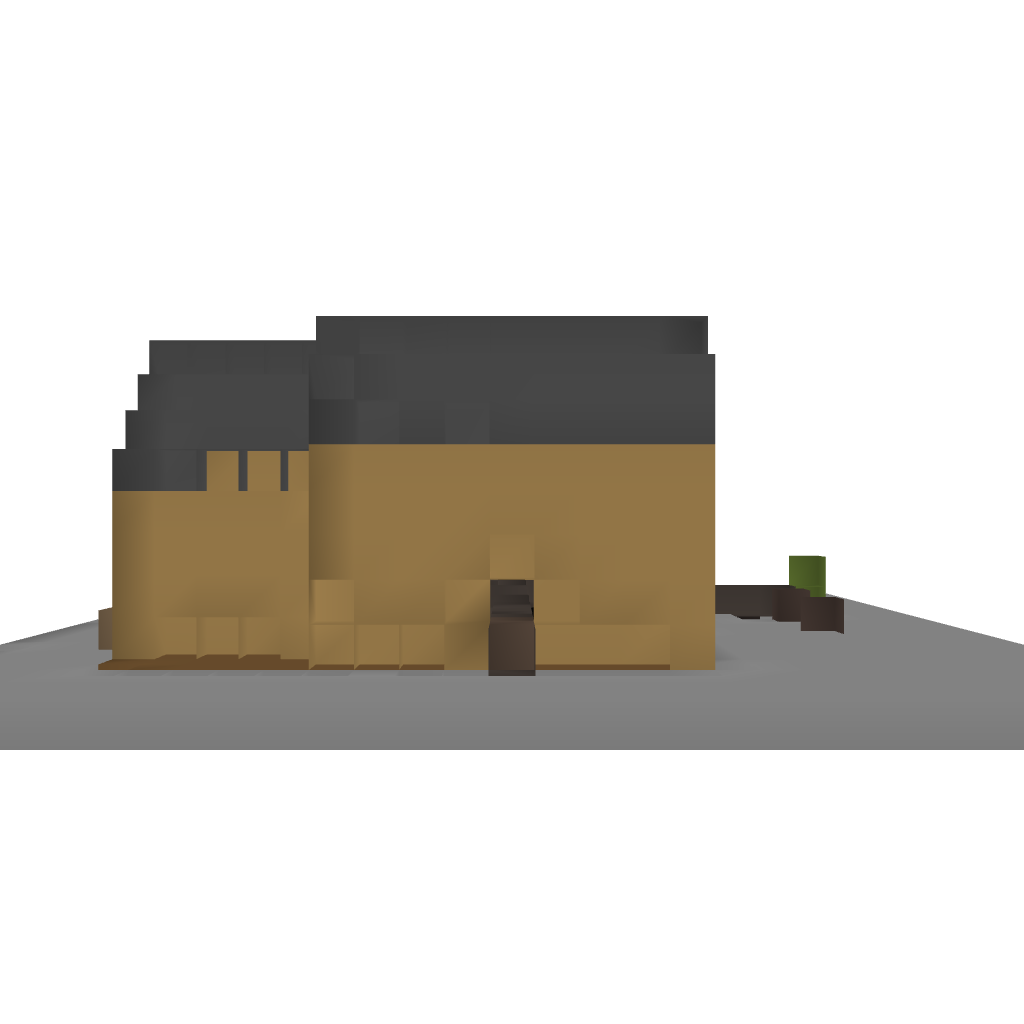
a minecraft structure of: minecart station by zerte